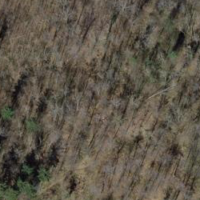
EUNIS habitat code: 41
Species observed at this site:
Lysimachia nummularia